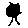
Label: tree